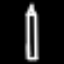
Label: pencil